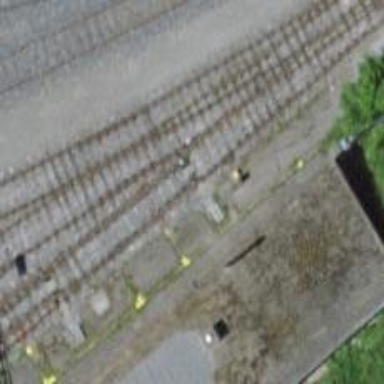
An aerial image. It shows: Railway yard with electrified tracks and single track.